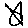
Label: star